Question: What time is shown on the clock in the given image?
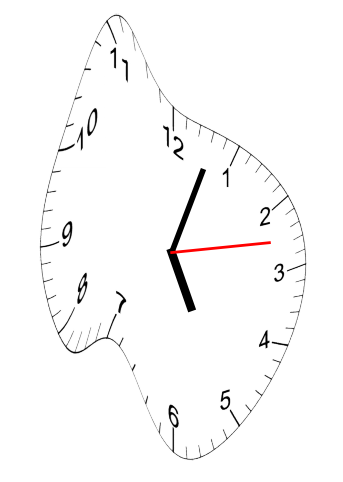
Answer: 05:03:13